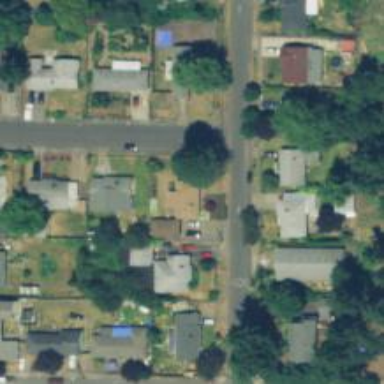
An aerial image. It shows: Residential road with sidewalk on the left.